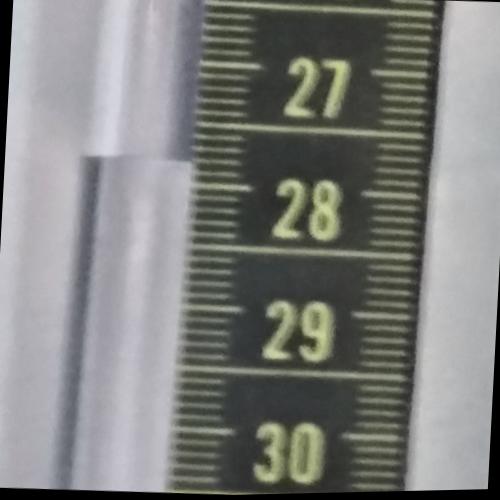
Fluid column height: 27.8 cm